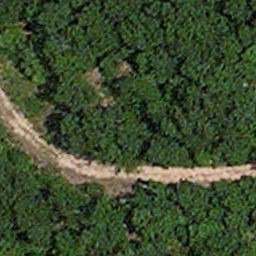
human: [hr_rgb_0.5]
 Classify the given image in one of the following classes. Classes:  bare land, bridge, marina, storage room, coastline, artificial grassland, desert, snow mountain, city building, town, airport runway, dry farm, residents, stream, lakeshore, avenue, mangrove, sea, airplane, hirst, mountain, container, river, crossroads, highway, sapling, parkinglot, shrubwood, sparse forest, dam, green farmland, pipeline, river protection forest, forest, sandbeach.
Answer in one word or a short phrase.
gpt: avenue